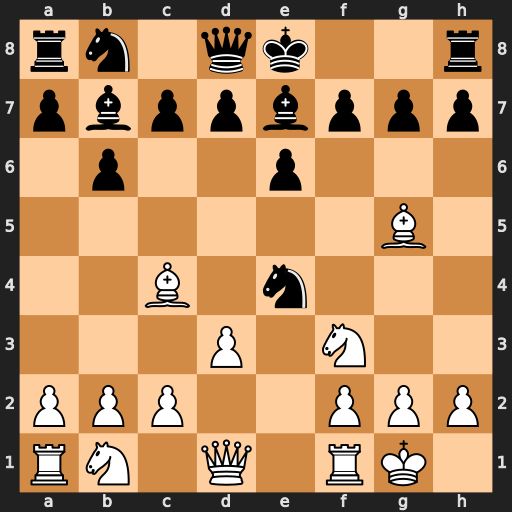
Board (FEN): rn1qk2r/pbppbppp/1p2p3/6B1/2B1n3/3P1N2/PPP2PPP/RN1Q1RK1
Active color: w
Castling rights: kq
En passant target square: -
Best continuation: Bxe7 Qxe7 dxe4